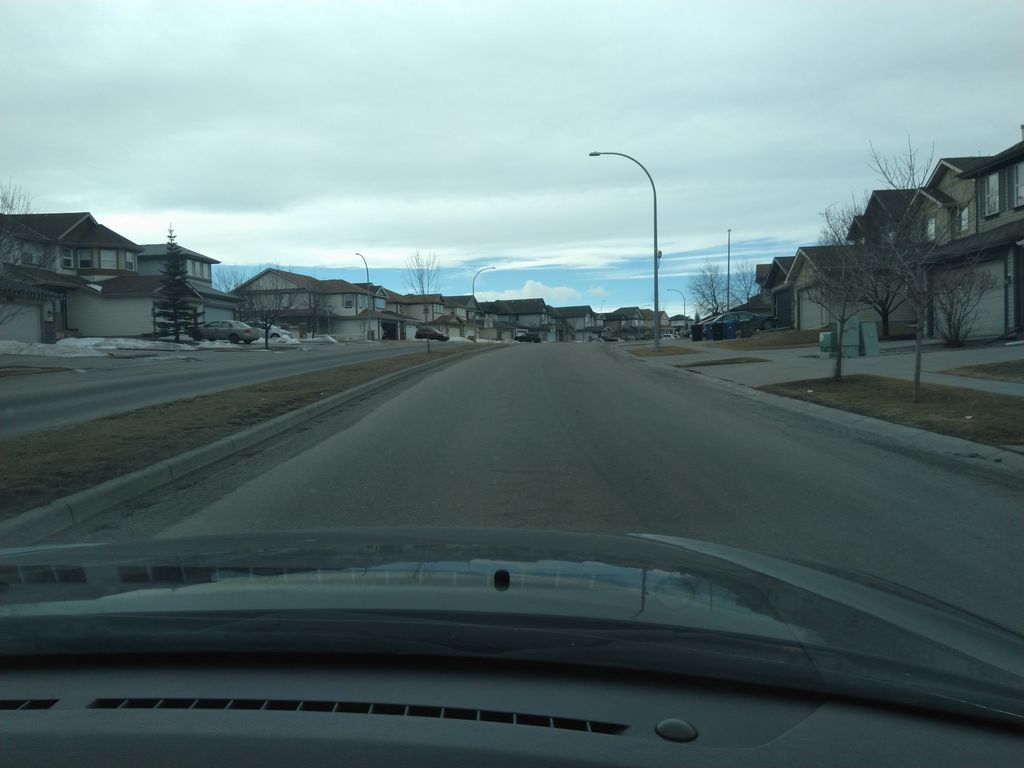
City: calgary